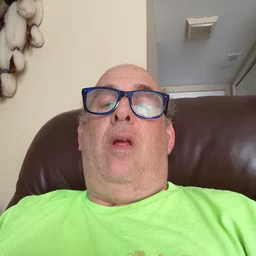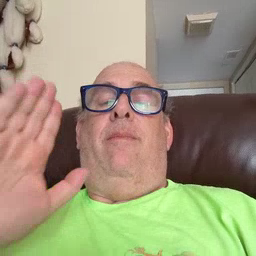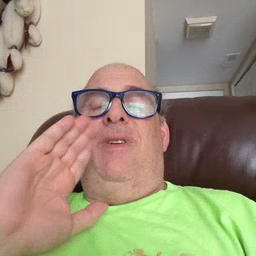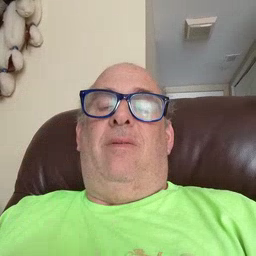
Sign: bed